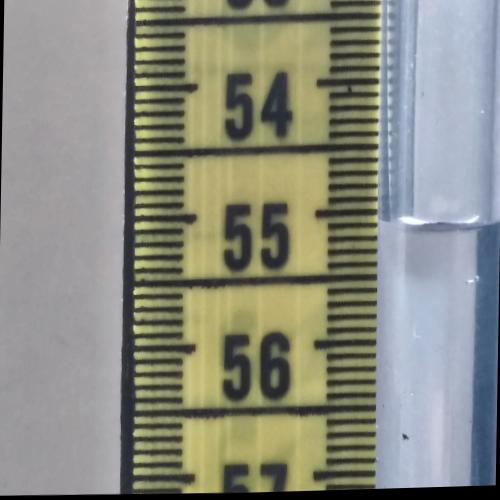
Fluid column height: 55.1 cm